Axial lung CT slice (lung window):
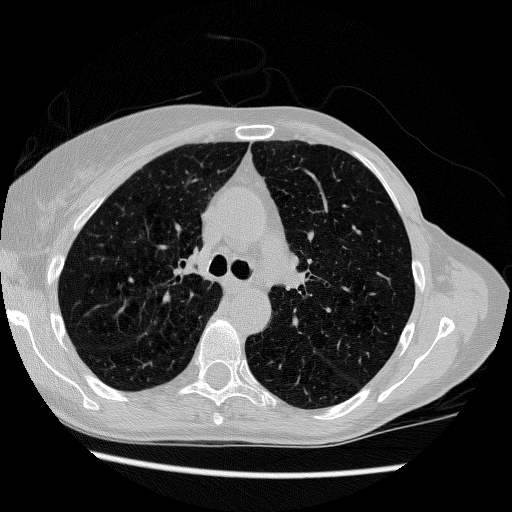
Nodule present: no